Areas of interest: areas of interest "SFC Shanghai Film City (Shanghai SHO Dolby Theatre)"
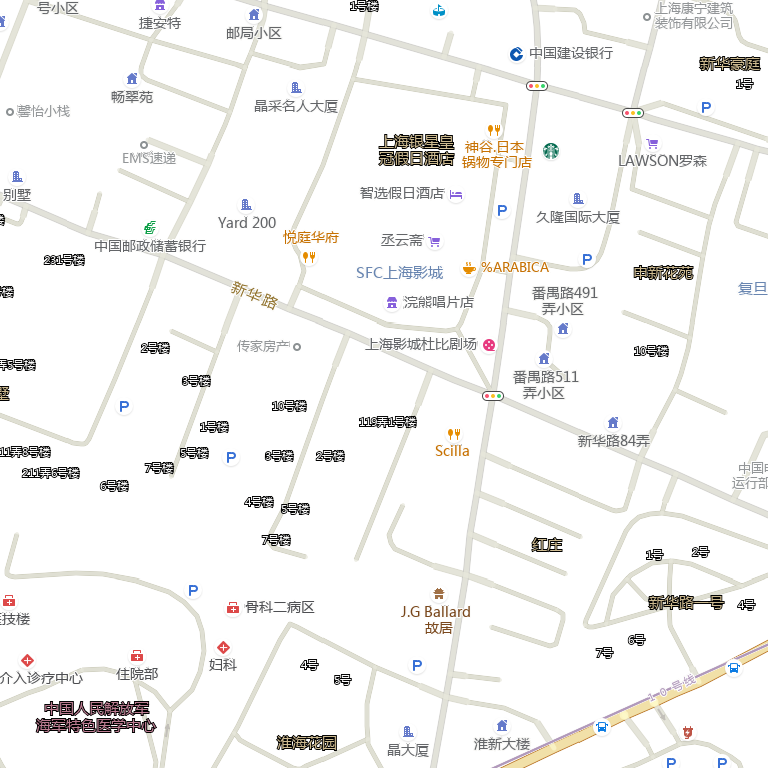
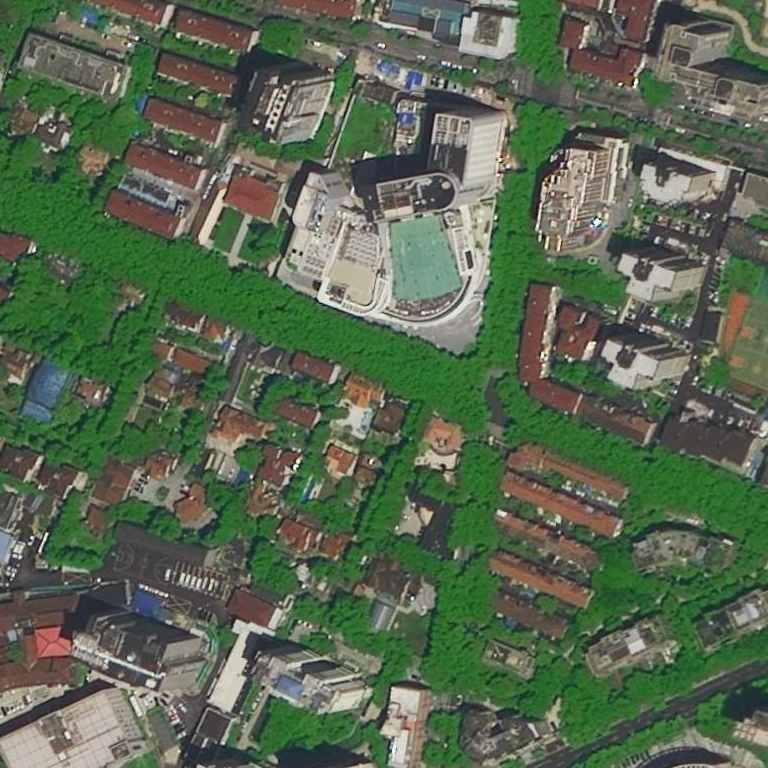